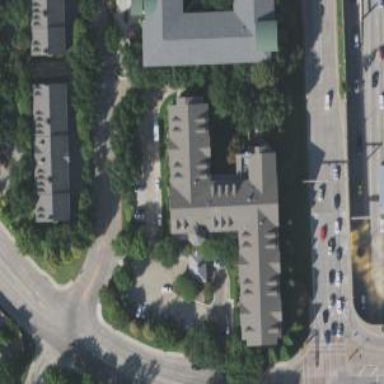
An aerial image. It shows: Commercial building.